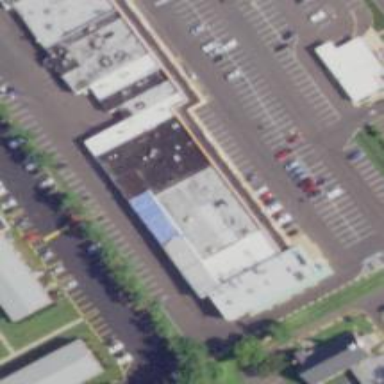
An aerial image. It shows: Car rental facility.